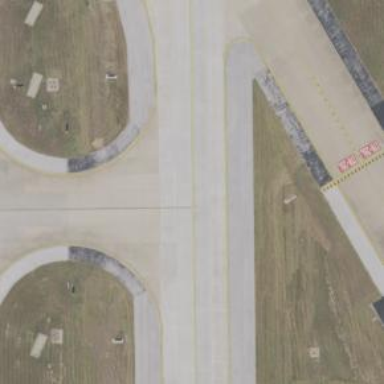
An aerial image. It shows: View of taxiway at the airport.